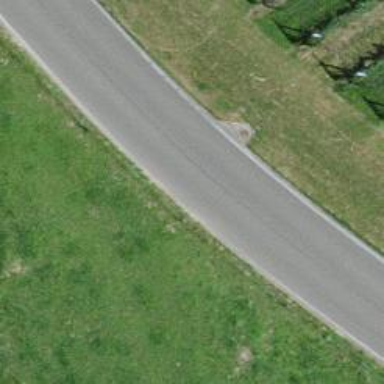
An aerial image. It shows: Tertiary road with asphalt surface.